Question: I am developing a small program which cuts images by the color.
That's will be easiest to explain using this example image:

And I want to create a new image just with the purple form, without the black frame.
Does anyone have any ideas? I am using Java 2D so I think that I need to create an Object "Shape" with the purple area of the first image.
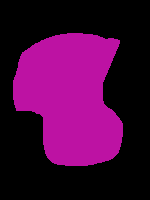
Answer: If the image is literally like the one you show, you could:
- - - - -
There are fancier ways, but this simple method is nice and understandable and will work fine for images of the type you showed.